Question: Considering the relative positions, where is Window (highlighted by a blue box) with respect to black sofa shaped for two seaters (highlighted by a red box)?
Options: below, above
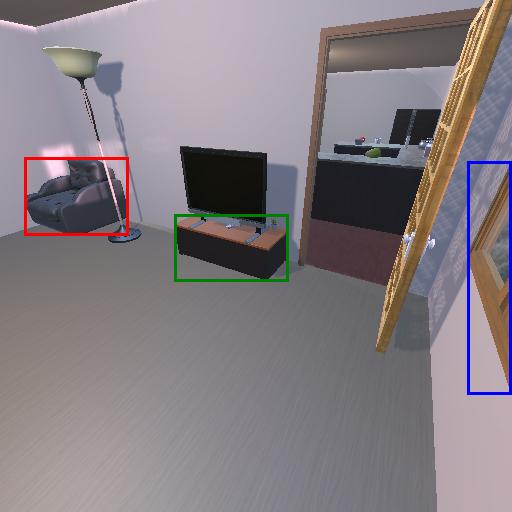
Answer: below